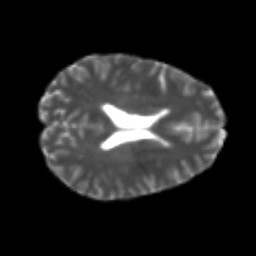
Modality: T2w
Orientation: axial
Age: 24
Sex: female
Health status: healthy
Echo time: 0.074 s